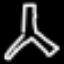
Label: The Eiffel Tower